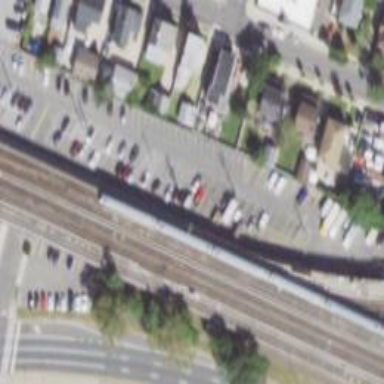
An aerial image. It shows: Bridge over electrified railway tracks.